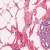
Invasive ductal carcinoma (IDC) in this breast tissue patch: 0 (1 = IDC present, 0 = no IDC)